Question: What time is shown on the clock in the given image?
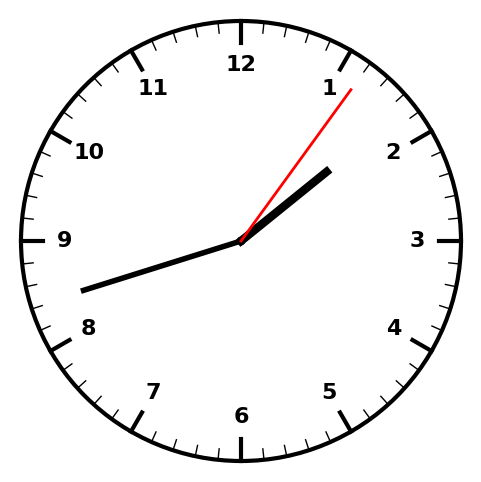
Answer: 01:42:06